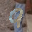
Label: 9